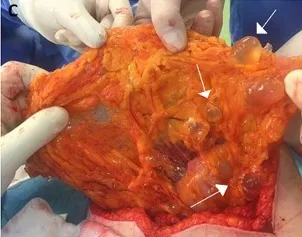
Right ovarian cyst (black arrow); C) small cysts in the peritoneum (white arrows).
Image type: medical_photograph (other_medical_photograph)